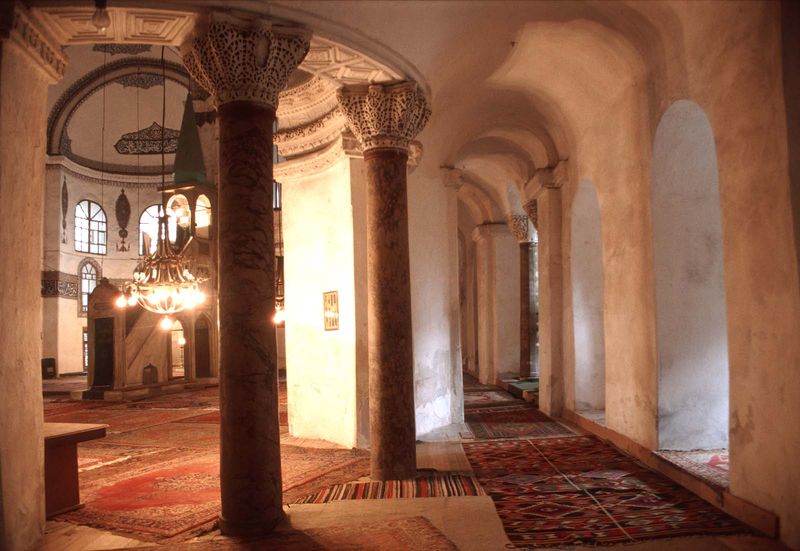
Titel: Kirche der Heiligen Sergius und Bacchus (Kücük Ayasofya Camii)
Standort: Istanbul, Sultanahmet (EU - Türkei)
Schlagwörter: weiß, braun, fenster, hell, lampe, licht, marmor, raum, säule, säulen, ornament, teppich, kirche, decke, oval, rund, relief, bogen, pilaster, rundbogen, kuppel, stille, verzierung, kronleuchter, leuchter, teppiche, halle, bögen, umgang, moschee, mauerwerk, flur, altar, kapitelle, kapitell, kerzenleuchter, mauern, zentrum, orientteppich, islam, kandelaber, osten, kapitel, säulengang, rundgang, bogenfenster, kalk, synagoge, mosche, naturweiß, andachtsraum, gebetsraum